Question: I want to build a logical matrix with defined size (e.g. 3x5) out of a dataframe with a time-column and two columns with a start- and an end-value. In RL the matrix will have a very big number of rows and thousands of columns. A further goal is to plot a heatmap with the data (see example).
What is the most efficient way to get the logical matrix in R? (so the )
Column-names are not relevant in "data".
'''
library(magrittr)
intervals_by_time <- tibble::tibble(epoch = c(1, 2, 3), interval_start = c(1, 1, 5), interval_end = c(3, 5, 5))
data <- tibble::tibble(epoch = c(1, 2, 3),
pos_01 = c(TRUE, TRUE, FALSE),
pos_02 = c(TRUE, TRUE, FALSE),
pos_03 = c(TRUE, TRUE, FALSE),
pos_04 = c(FALSE, TRUE, FALSE),
pos_05 = c(FALSE, TRUE, TRUE)
)
data_plot <- data %>% tidyr::pivot_longer(cols = 2:6, names_to = "pos", values_to = "val")
ggplot2::ggplot(data = data_plot, ggplot2::aes(x = pos, y = epoch, fill = val)) +
ggplot2::geom_tile()
'''

<URL>
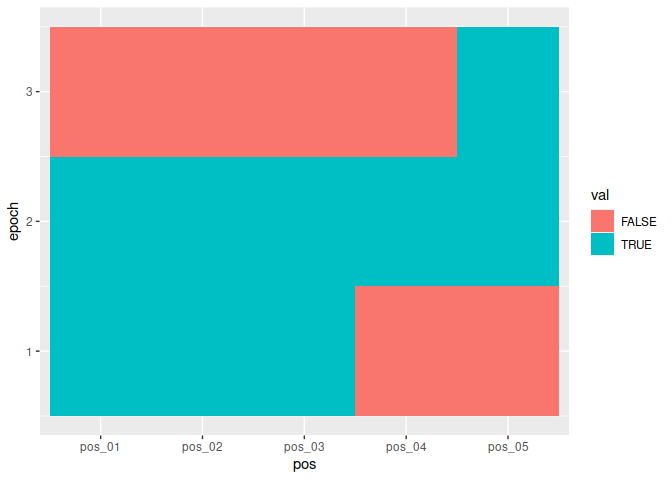
Answer: Create a vector of FALSE values, 'template' and then for each row of the input fill in the TRUE values.
'''
template <- rep(FALSE, max(intervals_by_time$interval_end))
repl <- function(x) replace(template, x[2]:x[3], TRUE)
m <- t(apply(intervals_by_time, 1, repl)); m
## [,1] [,2] [,3] [,4] [,5]
## [1,] TRUE TRUE TRUE FALSE FALSE
## [2,] TRUE TRUE TRUE TRUE TRUE
## [3,] FALSE FALSE FALSE FALSE TRUE
'''
## Graphics
Try heatmap or for larger matrices try image.
'''
heatmap(+m, Rowv = NA, Colv = NA, revC = TRUE, col = 2:3, scale = "none")
nr <- nrow(m)
image(t(m[nr:1,]), useRaster = TRUE, axes = FALSE, col = 2:3)
'''
<URL>
or use ggplot2 to give a balloon plot or tile plot
'''
library(ggplot2)
ggplot(as.data.frame.table(m), aes(Var2, Var1, col = Freq)) +
geom_point(cex = 20) +
scale_y_discrete(limits = rev)
ggplot(as.data.frame.table(m), aes(Var2, Var1, fill = Freq)) +
geom_tile(col = "black") +
scale_y_discrete(limits = rev)
'''
<URL>
Another option is plot.matrix from the plot.matrix package.
'''
library(plot.matrix)
plot(m, col = 2:3, mar = c(4, 4, 4, 4))
'''
<URL>